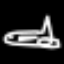
Label: airplane